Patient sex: F
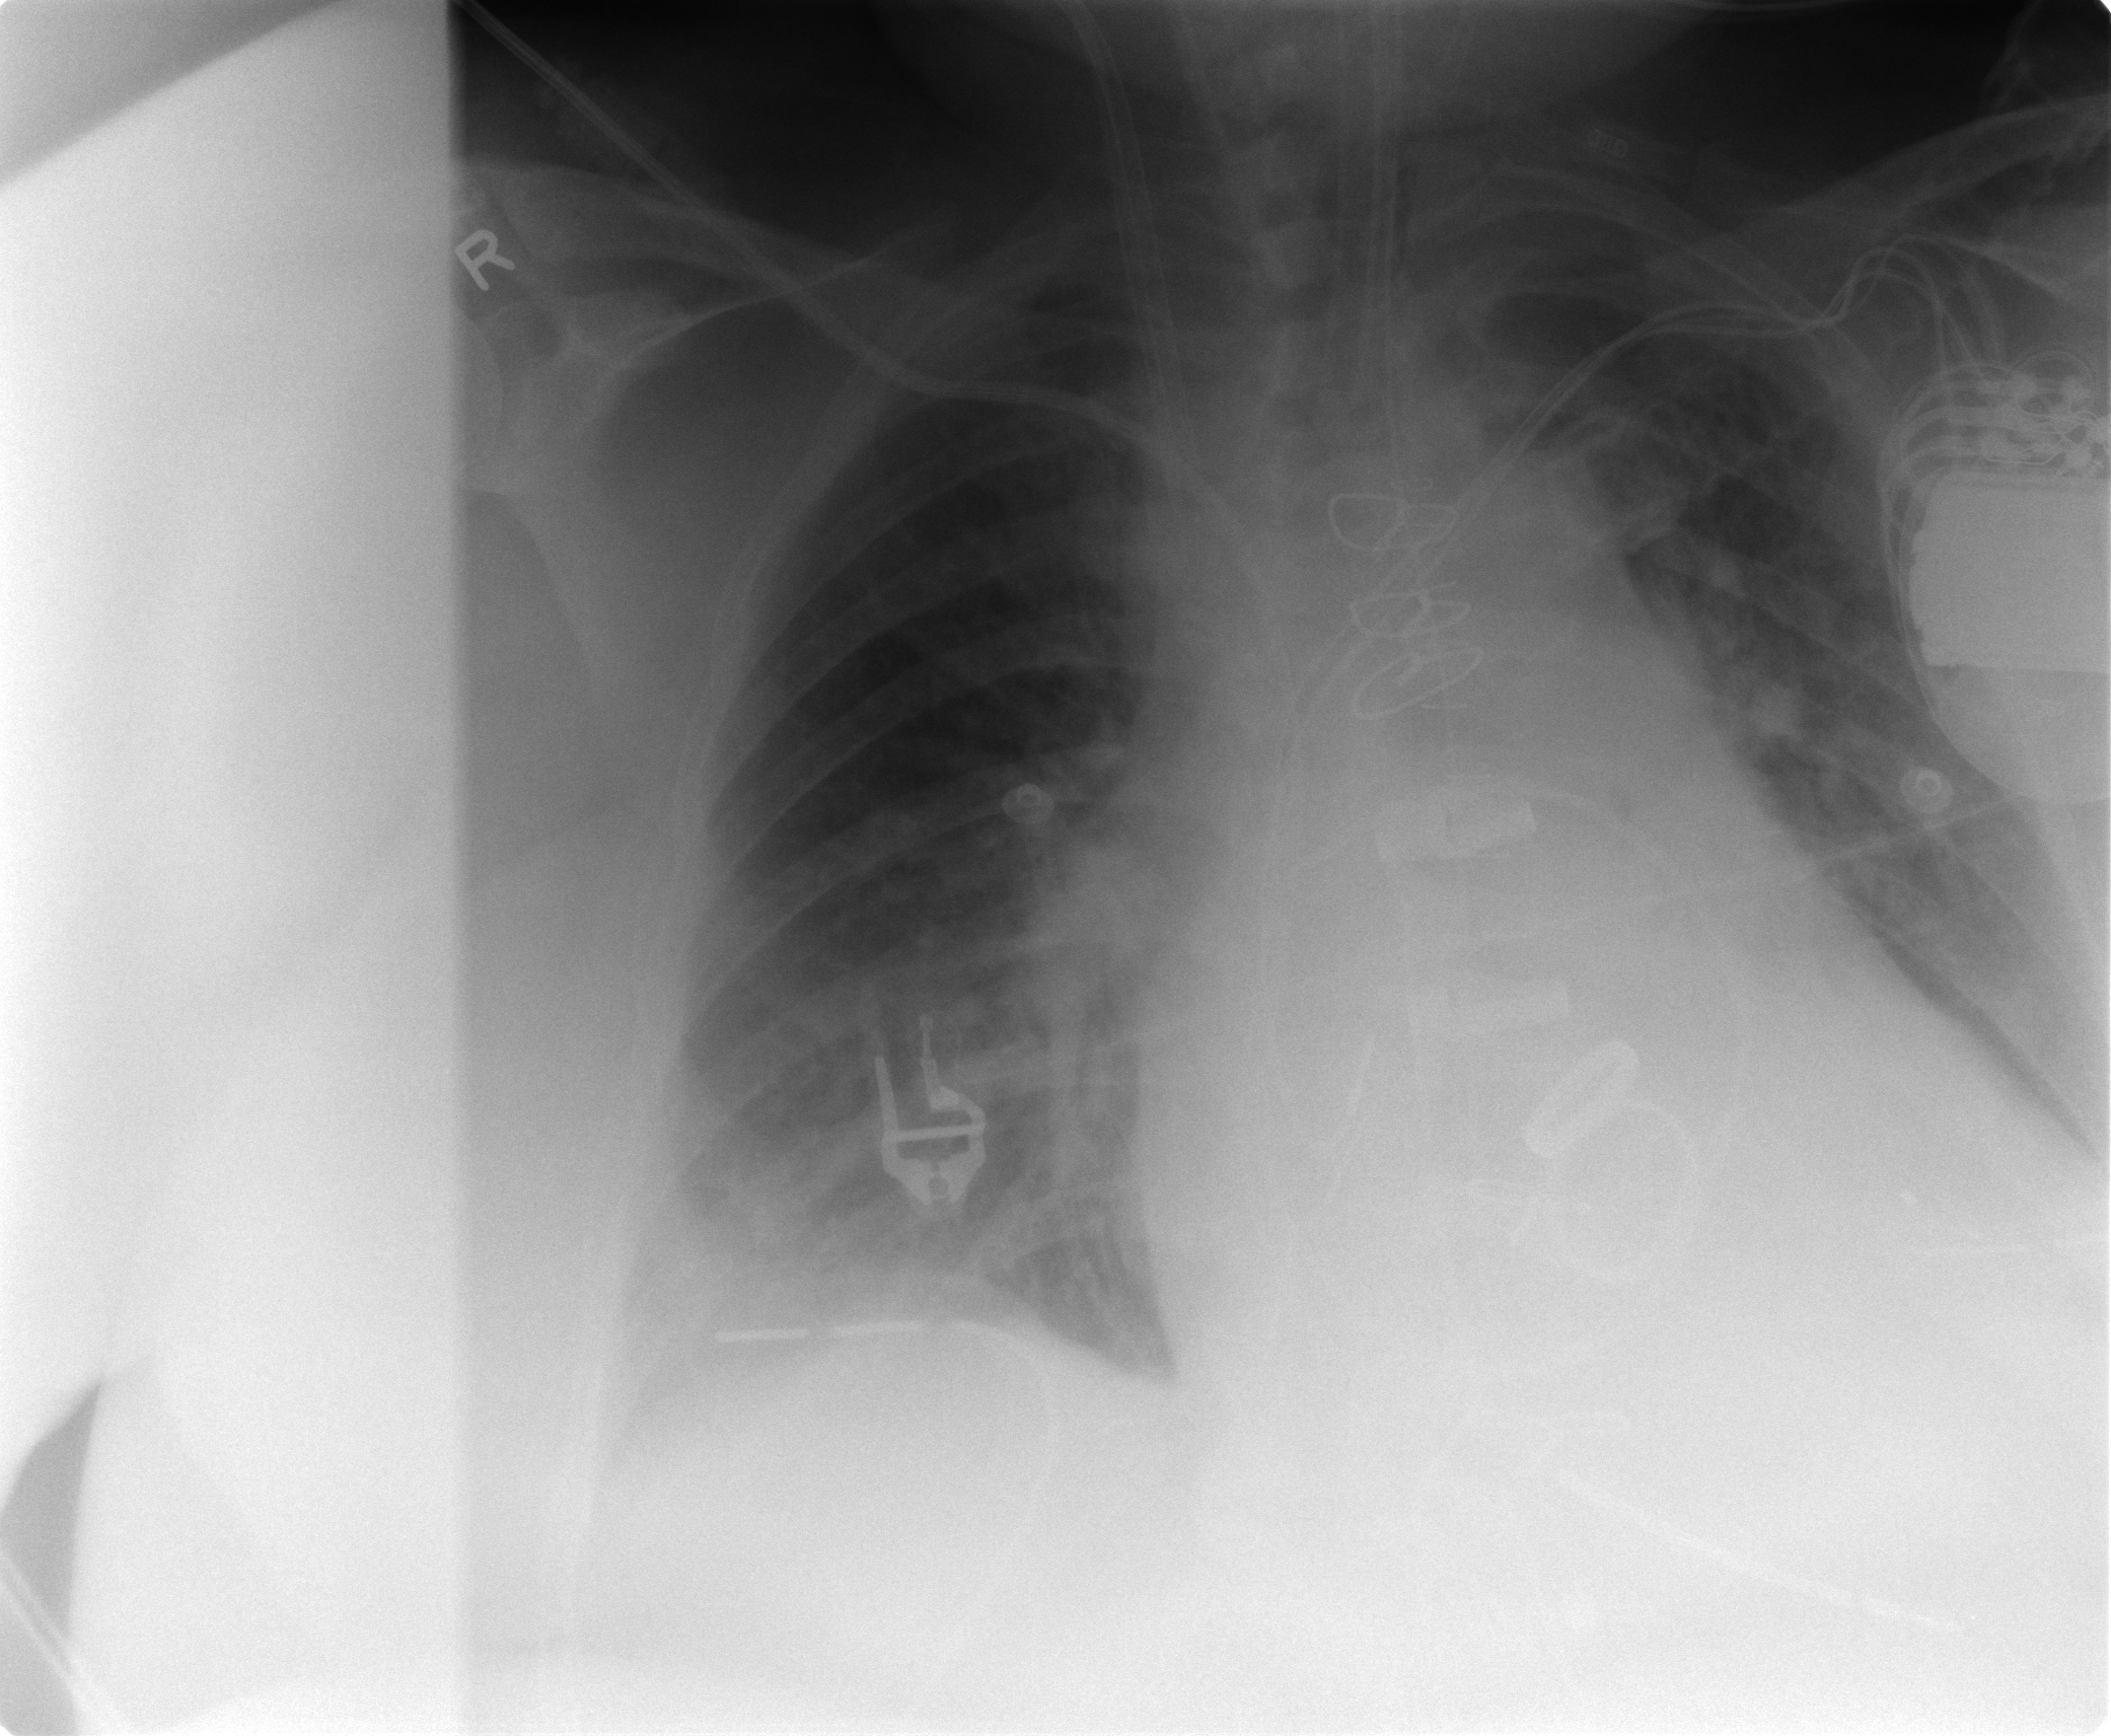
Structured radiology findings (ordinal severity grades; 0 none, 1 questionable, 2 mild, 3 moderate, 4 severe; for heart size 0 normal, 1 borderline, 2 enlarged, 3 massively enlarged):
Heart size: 3
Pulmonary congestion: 2
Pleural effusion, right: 0
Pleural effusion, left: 0
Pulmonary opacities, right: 2
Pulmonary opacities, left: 0
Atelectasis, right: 2
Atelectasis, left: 2